Field crop: tomato
Growth stage: 1
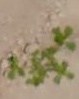
Species: portulaca